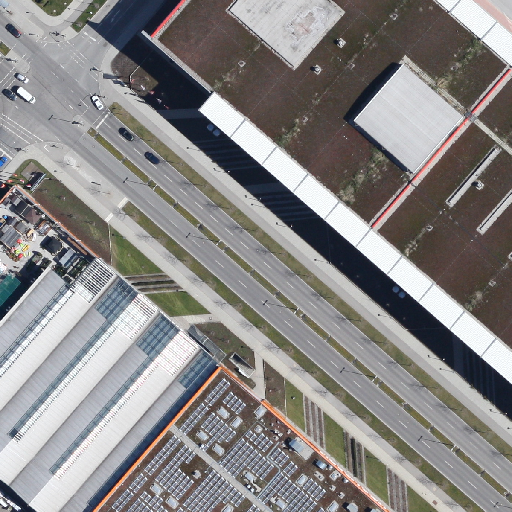
Referring expression: road marking